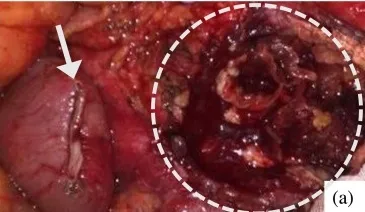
The intraoperative findings. . (a) The duodenal fistula was closed using linear stapler (arrow). . Debridement of the wall of the aneurysm wall was performed (circle).
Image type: medical_photograph (other_medical_photograph)